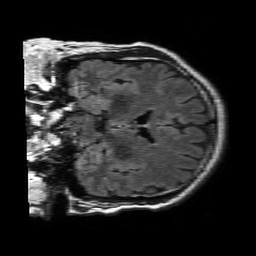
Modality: FLAIR
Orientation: coronal
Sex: male
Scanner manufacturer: philips
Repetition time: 11 s
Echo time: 0.125 s